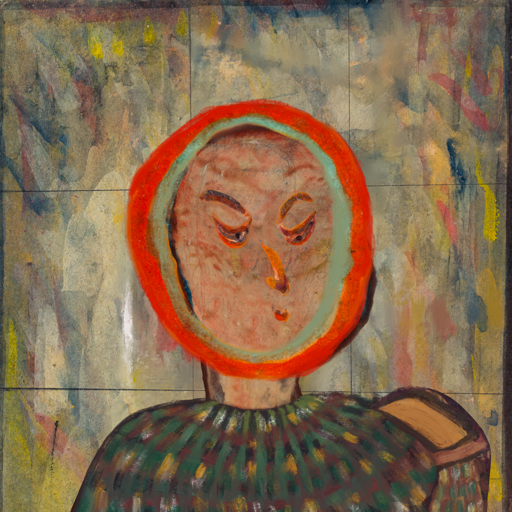
Background: GypsyMother, Head And Neck Side: Orphan, Face Side: Hypocrite, Bust: After_Raid, Hair Side: Sisters, Head Accessory: Blank, Second Necklace: Blank, Necklace: Blank, Baby: Blank